Question: Since updating my gems, one of my cucumber tests appears to be failing i.e. in the one-line printout of test outcomes it prints a red F:

the test summary shows that all the tests passed which seems to contradict the red F.
What's a good way to try and unwrap what's going on here and to get some output from that apparently failing test?
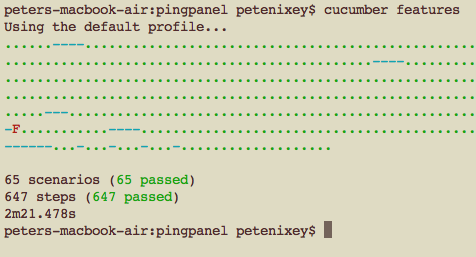
Answer: Run your tests with 'cucumber --format=pretty ...' and check out the full output